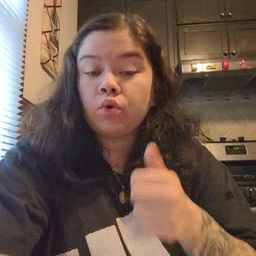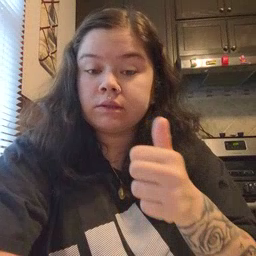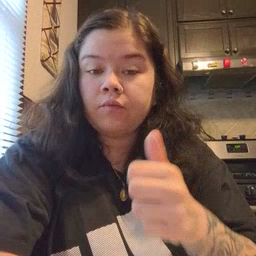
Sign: yourself